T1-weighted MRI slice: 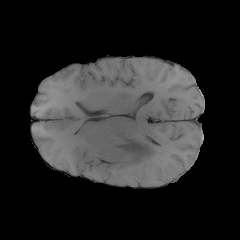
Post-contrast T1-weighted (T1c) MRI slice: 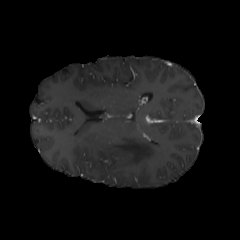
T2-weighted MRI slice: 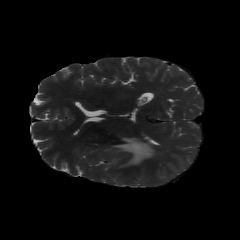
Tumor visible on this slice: yes